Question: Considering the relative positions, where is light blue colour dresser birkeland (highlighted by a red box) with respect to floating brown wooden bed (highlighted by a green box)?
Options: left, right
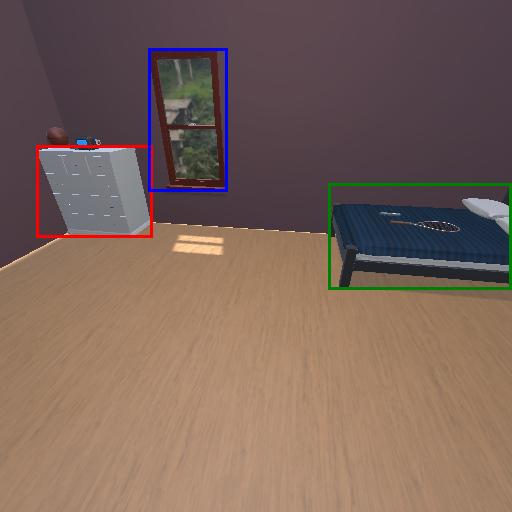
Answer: left